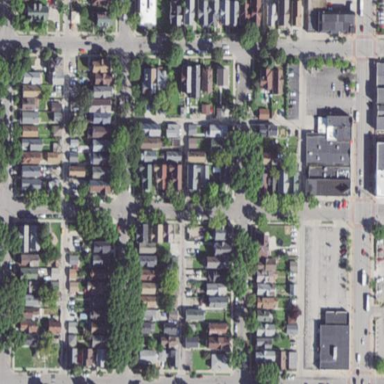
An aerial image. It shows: Sidewalk.